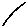
Label: line